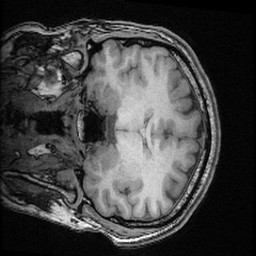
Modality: T1w
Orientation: coronal
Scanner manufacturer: ge
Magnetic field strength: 3 T
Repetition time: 0.008572 s
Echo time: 0.003384 s